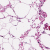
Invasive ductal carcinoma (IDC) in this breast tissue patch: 0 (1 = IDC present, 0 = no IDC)